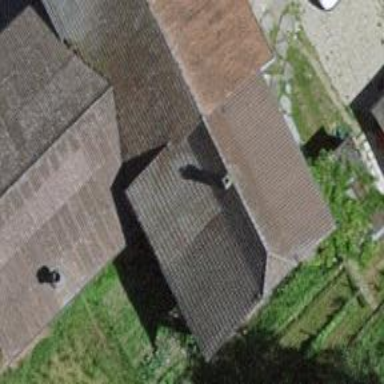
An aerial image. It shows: Farm building.